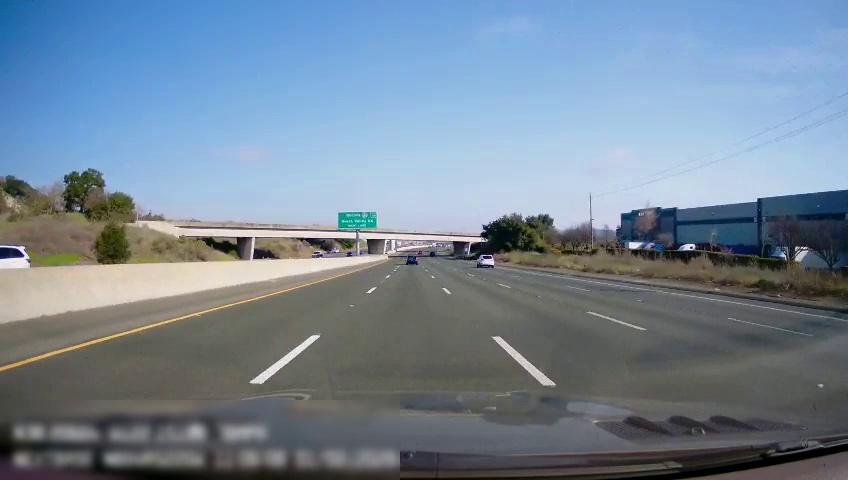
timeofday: Day
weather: Sunny
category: Drivable Space
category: Vehicles | Car
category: Vehicles | SUV
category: Vehicles | SUV
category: Vehicles | Truck
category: Lanes | Current Lane
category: Lanes | Alternate Lane
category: Lanes | Current Lane
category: Lanes | Alternate Lane
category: Lanes | Alternate Lane
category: Lanes | Alternate Lane
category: Traffic | Signs